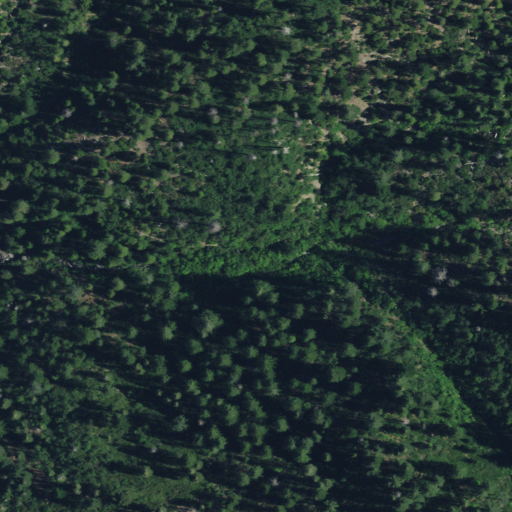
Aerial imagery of valley in California named Grouse Hollow containing grassland, evergreen forest, and shrub